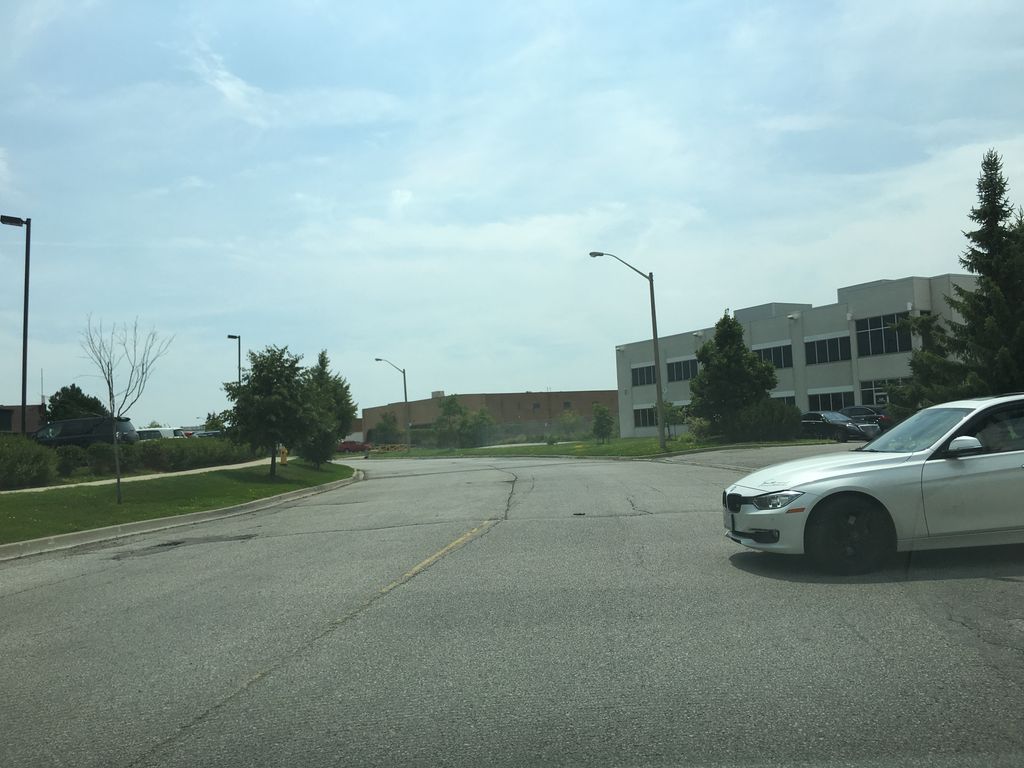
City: toronto